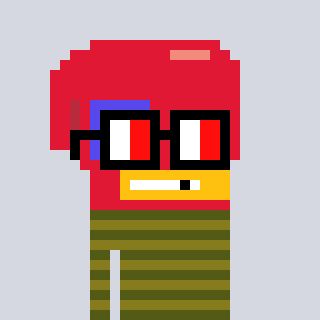
a pixel art character with square glasses with black frames and red eyes, a boxing glove-shaped head and a gunk-colored body on a cool background